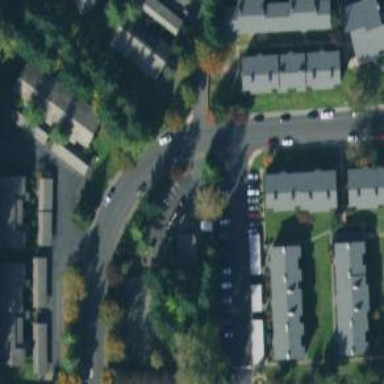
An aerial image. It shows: Residential area within neighborhood.